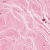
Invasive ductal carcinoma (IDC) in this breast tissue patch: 0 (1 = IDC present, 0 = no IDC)